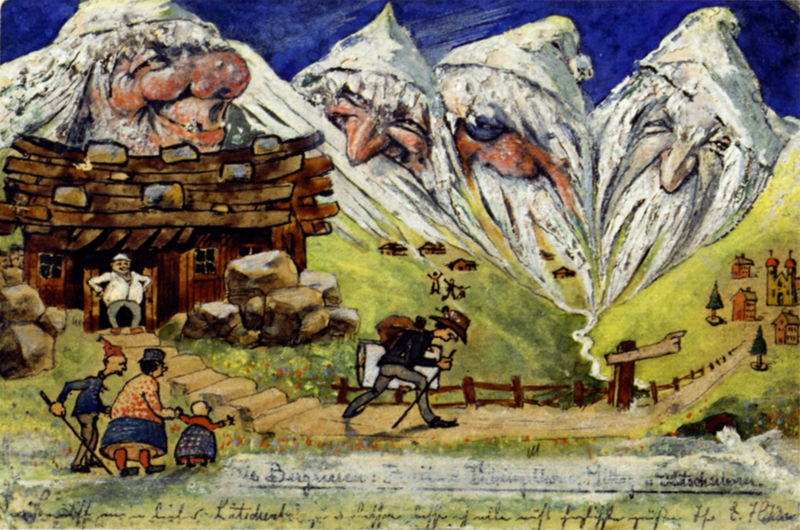
Titel: Nordabhänge im Lötschental
Künstler: Emil Nolde
Standort: Seebüll
Institution: Nolde Stiftung
Schlagwörter: berg, blau, gemälde, himmel, mann, weiß, fluss, gelb, grün, menschen, mädchen, ocker, braun, bunt, fenster, frau, hut, männer, nase, schwarz, dach, gebäude, gras, rot, schnee, weg, wiese, zaun, beige, rock, gesichter, mützen, stein, steine, öl, häuser, hügel, weide, hütte, kirche, familie, kind, bauern, stock, lächeln, farbig, schrift, röcke, berge, gebirge, gipfel, gletscher, dorf, alm, gartenzaun, hütten, lattenzaun, figuren, tannen, treppe, nasen, stufen, lachen, illustration, text, beschriftung, hauben, karte, holzhütte, wanderer, märchen, fabelwesen, zipfel, postkarte, rucksack, zeiger, karrekatur, handschrift, beschreibung, zwerge, wirt, schindeln, schindeldach, geister, wegweiser, emil nolde, nolde, dachschindeln, gnome, riesen, unreal, emil, zipfelmützen, berggeist, riesengebirge